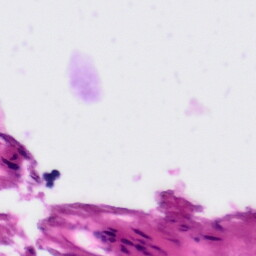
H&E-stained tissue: Tonsil